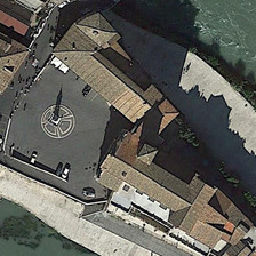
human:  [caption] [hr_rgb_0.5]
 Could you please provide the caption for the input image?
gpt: Two dark yellow churches are surrounded by dark green rivers and circular decorations

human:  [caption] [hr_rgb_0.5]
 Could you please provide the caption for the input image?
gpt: Two dark yellow churches are flanked by a dark green river and a circular ornament.

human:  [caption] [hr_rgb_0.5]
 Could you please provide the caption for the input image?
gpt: Two dark yellow churches are surrounded by dark green rivers and circular decorations.

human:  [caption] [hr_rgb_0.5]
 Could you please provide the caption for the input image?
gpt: The two dark yellow churches are flanked by a dark green river and a circular ornament.

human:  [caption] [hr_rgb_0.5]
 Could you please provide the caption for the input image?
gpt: The two dark yellow churches are flanked by a dark green river and a circular ornament